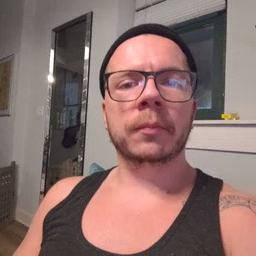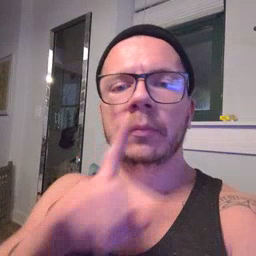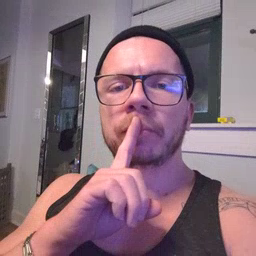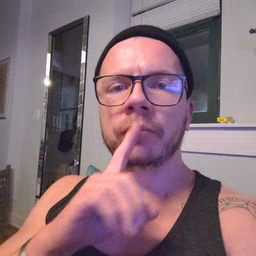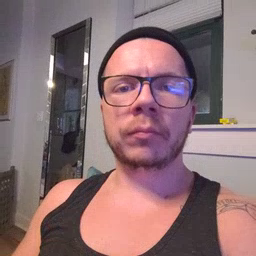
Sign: shhh